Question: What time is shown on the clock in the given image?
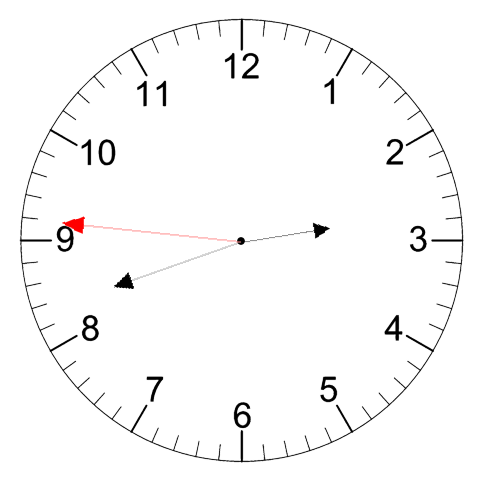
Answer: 02:41:46